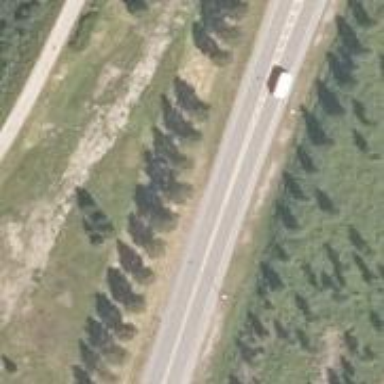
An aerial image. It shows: Trunk highway.